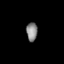
Tissue: skin
Cell type: T cells
Senescence score: 0.2299
Nuclear area (px): 202
Mean DAPI intensity: 135.183